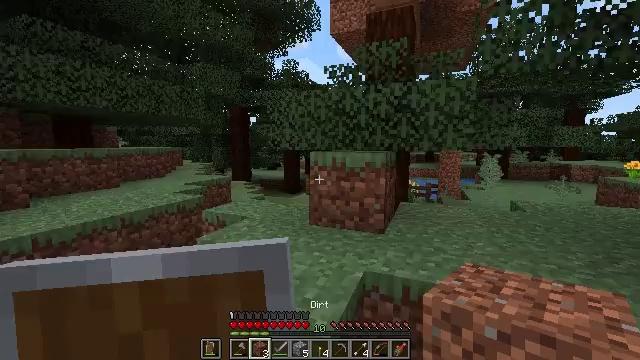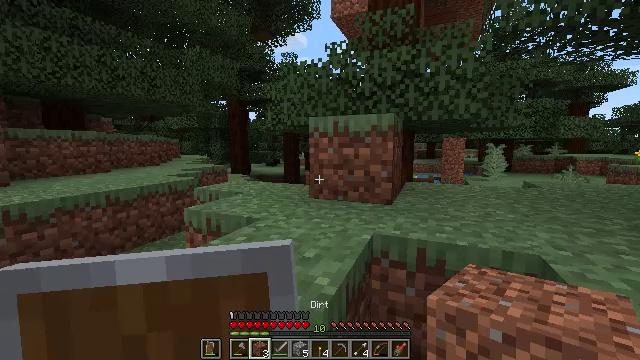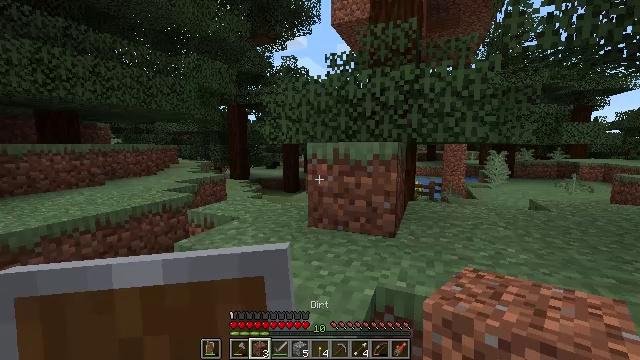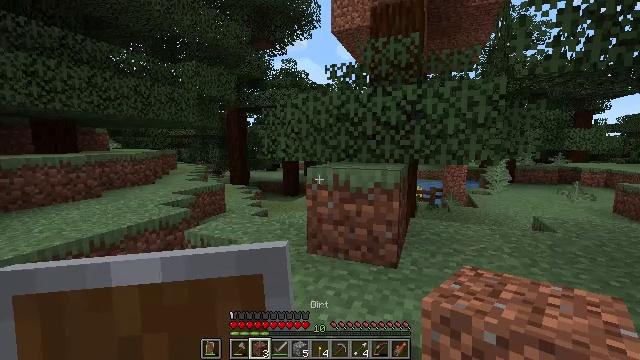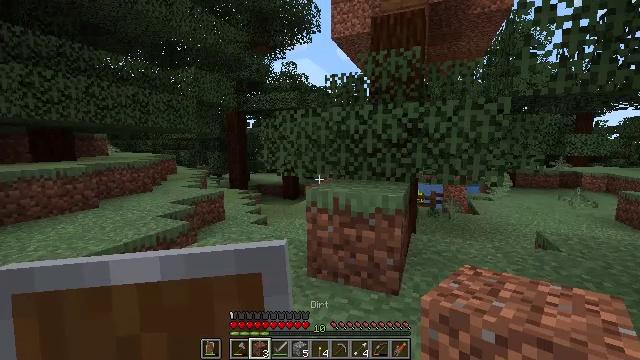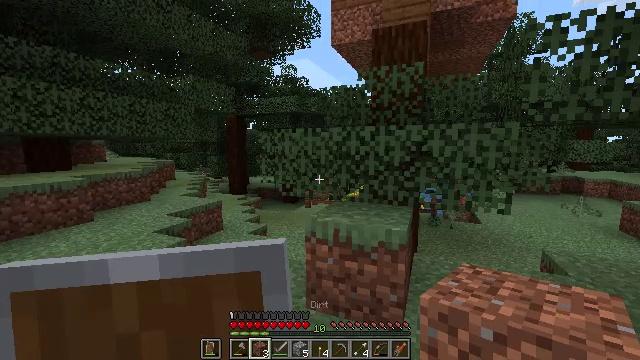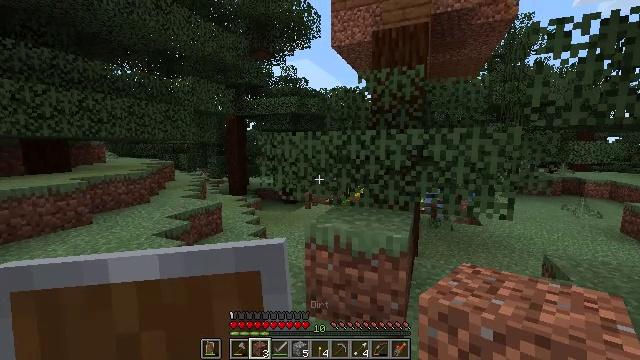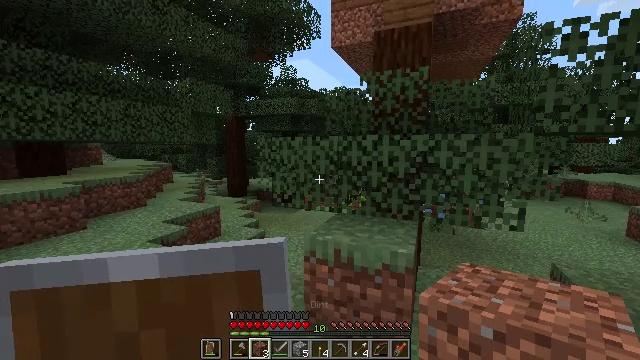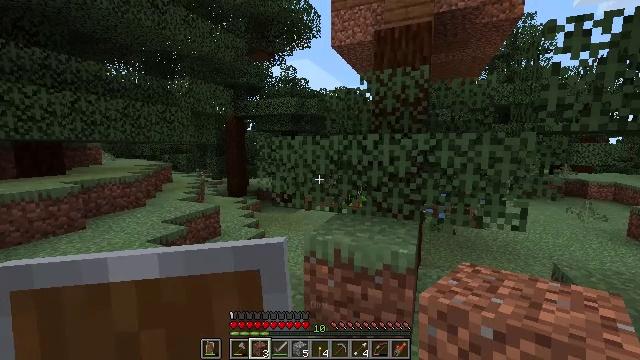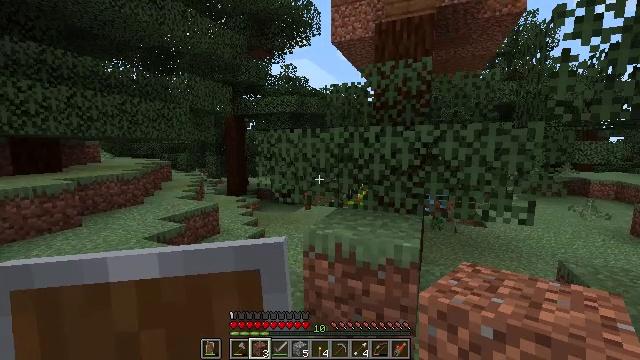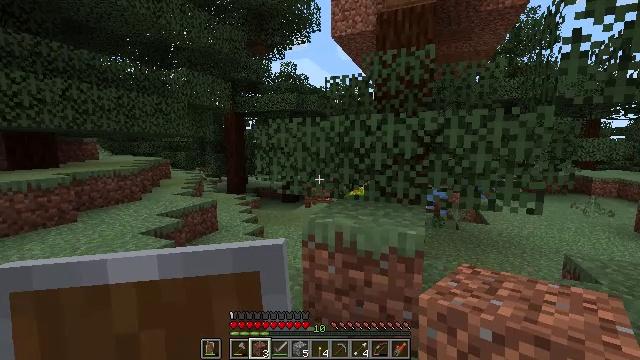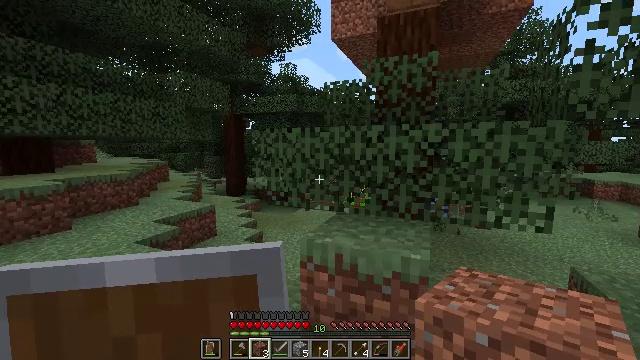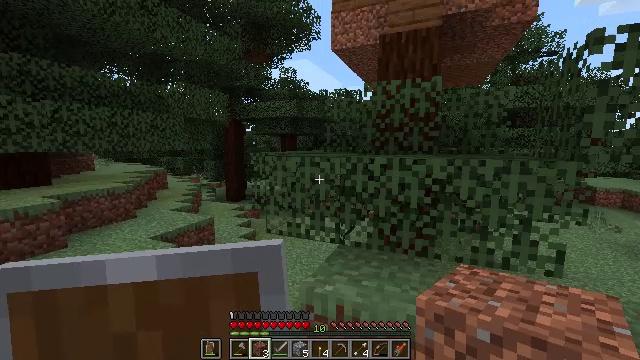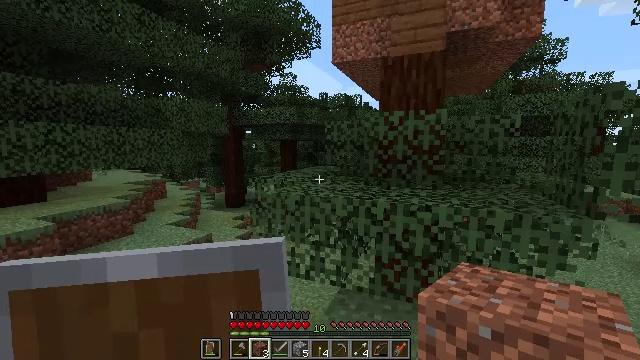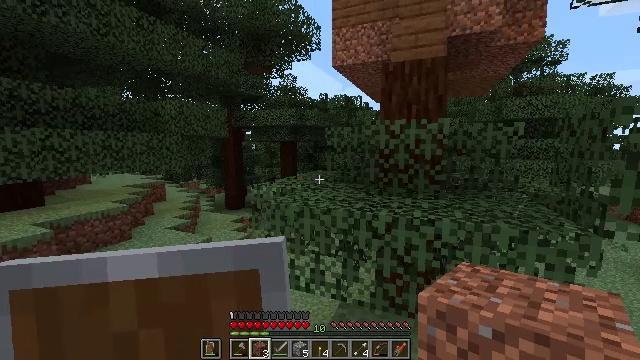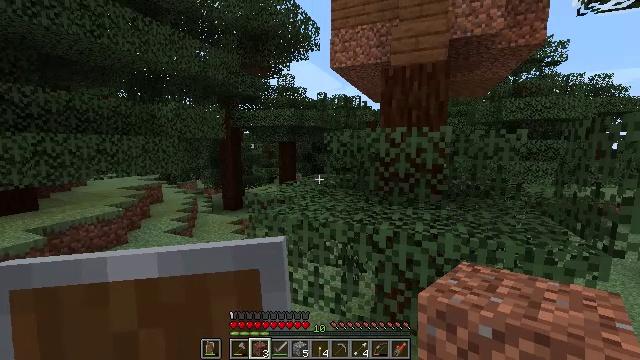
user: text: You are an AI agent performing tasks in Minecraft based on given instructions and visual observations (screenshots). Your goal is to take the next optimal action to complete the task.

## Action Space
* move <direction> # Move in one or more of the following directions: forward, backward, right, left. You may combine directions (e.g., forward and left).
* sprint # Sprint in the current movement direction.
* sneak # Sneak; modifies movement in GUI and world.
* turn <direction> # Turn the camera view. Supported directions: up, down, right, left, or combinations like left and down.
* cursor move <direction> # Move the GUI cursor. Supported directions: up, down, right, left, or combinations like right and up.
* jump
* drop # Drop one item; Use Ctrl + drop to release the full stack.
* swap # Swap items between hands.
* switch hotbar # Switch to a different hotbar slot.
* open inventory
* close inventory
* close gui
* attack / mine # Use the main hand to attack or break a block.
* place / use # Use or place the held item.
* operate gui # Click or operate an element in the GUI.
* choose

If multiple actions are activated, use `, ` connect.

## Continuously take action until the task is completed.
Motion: motion action
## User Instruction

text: Gather wheat by left-clicking on it.
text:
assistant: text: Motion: move forward, jump
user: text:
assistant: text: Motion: move forward, jump
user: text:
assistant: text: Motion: no_op
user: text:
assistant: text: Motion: no_op
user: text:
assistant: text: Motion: no_op
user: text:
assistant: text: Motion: no_op
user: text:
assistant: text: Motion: no_op
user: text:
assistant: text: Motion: no_op
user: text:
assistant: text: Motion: jump
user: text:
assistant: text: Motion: move forward, jump
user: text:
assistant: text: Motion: move forward, jump
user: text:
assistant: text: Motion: move forward, jump
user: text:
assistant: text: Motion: move forward
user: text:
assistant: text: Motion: move forward
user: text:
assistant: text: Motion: move forward
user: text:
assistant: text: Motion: move forward, turn right
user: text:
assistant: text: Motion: move forward
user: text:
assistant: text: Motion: move forward, turn right and down
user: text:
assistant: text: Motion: move forward, turn right and down
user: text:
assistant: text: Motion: move forward, turn right, jump
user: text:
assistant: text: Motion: move forward, turn right, jump
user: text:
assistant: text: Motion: move forward, jump
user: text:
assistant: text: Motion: move forward, jump
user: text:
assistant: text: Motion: move forward
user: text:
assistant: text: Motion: move forward
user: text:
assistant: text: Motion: move forward
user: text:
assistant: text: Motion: move forward
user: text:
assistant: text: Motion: move forward
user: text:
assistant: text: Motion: move forward, jump
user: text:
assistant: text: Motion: move forward, jump